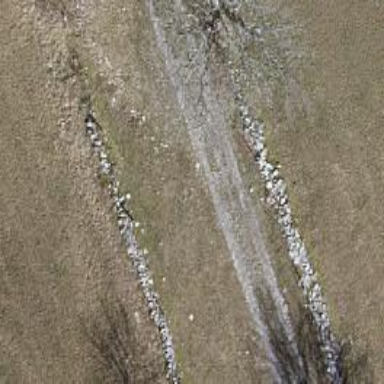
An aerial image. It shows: Dry stone wall barrier.